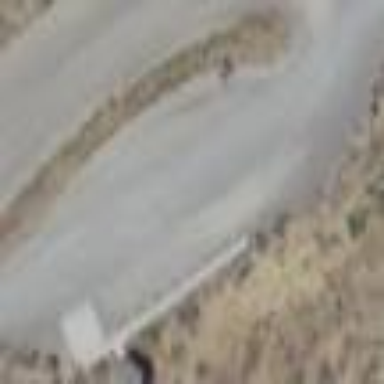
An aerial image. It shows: Parking area with gravel surface.